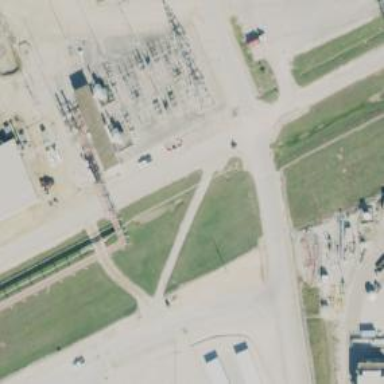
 classified as industrial. Surrounding the substation is fence."